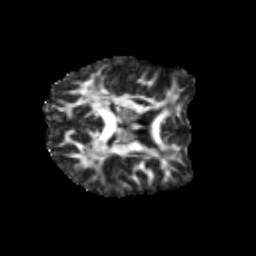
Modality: FA
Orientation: axial
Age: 20
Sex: female
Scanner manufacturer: siemens
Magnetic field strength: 3 T
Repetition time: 3.5 s
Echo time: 0.125 s